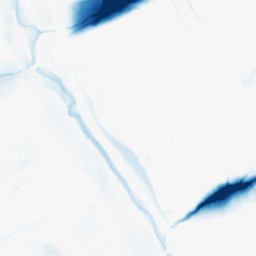
Category: morphological
Decomposition family: morphological_ellipse
Decomposition parameters: operation: closing
width: 50
height: 10
Upsampling method: bspline
Upsampling parameters: scale: 8
Upsampling scale: 8